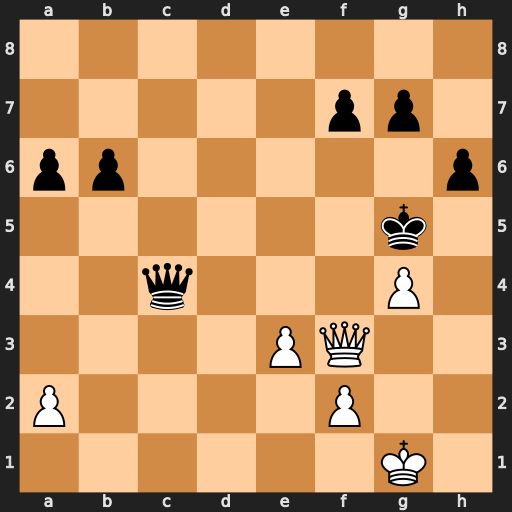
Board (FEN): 8/5pp1/pp5p/6k1/2q3P1/4PQ2/P4P2/6K1
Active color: w
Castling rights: -
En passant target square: -
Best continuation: Qf5+ Kh4 Qh5#